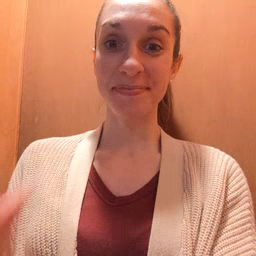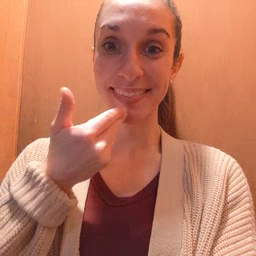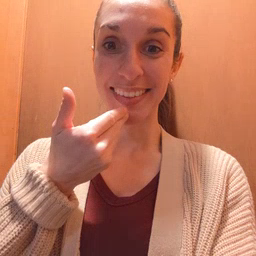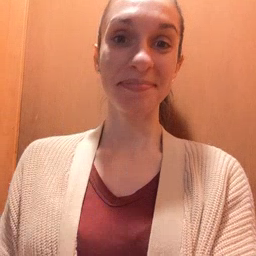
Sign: pizza